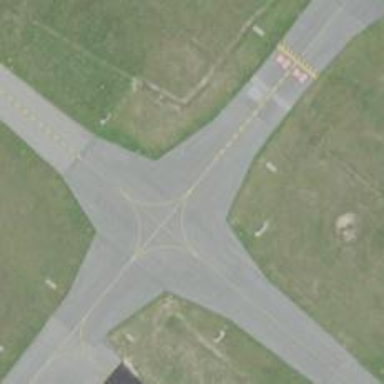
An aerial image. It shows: Asphalt taxiway in the airport.